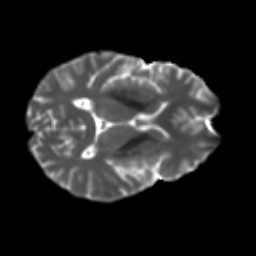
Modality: T2w
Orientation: axial
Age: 37
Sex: male
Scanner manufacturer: ge
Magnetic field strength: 3 T
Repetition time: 7.8 s
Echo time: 0.061 s